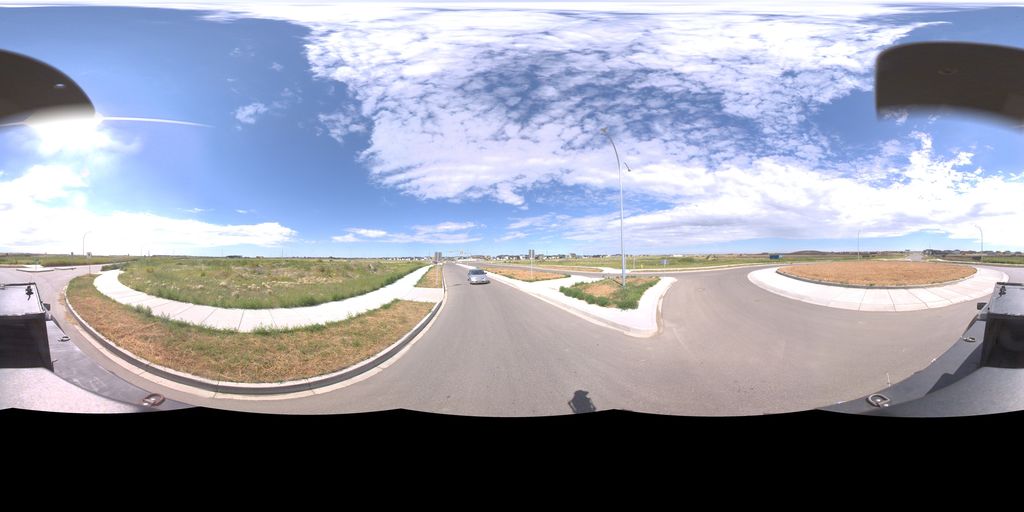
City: saskatoon